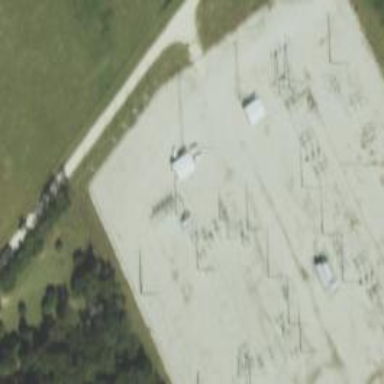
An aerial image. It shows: Switch for power supply.